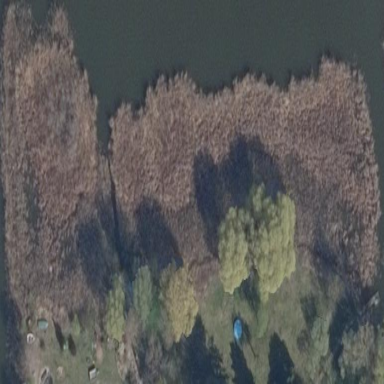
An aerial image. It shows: Reedbed wetland area.